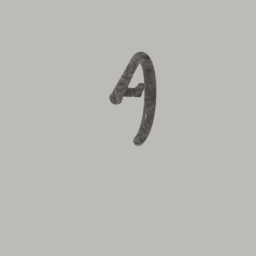
Label: appliances